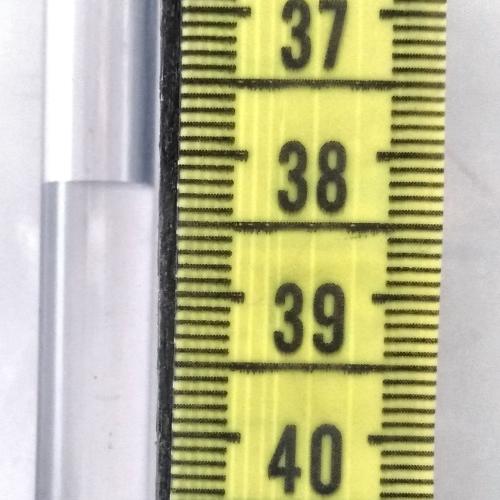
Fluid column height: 38.2 cm